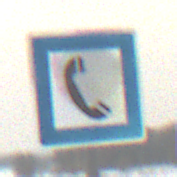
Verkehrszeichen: Fernsprecher
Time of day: MorningAfternoon
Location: Outdoor (Nature)
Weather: Overcast
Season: Winter
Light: Natural